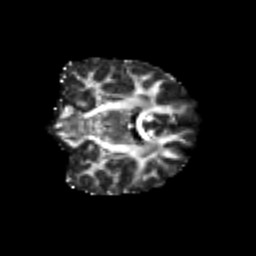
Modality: FA
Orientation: coronal
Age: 23
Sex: female
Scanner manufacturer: siemens
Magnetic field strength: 3 T
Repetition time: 3.5 s
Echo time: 0.125 s